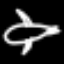
Label: airplane